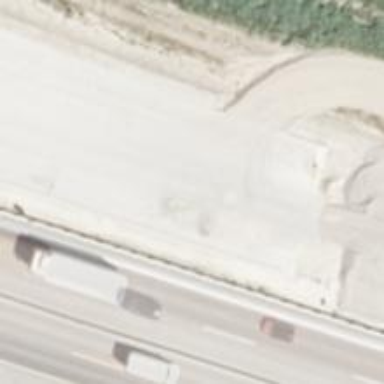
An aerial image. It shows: Asphalt motorway.